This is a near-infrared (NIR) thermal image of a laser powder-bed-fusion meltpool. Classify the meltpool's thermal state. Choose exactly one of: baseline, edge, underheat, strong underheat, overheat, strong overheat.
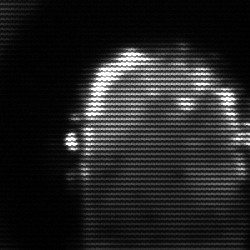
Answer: baseline